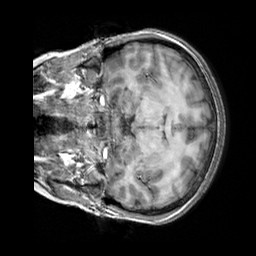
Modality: T1w
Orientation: coronal
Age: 23
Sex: female
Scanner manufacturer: siemens
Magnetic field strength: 3 T
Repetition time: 2.3 s
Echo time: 0.00303 s